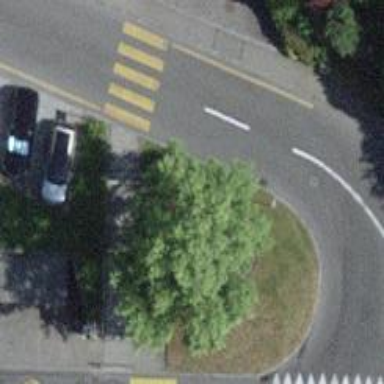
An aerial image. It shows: Bench for seating.